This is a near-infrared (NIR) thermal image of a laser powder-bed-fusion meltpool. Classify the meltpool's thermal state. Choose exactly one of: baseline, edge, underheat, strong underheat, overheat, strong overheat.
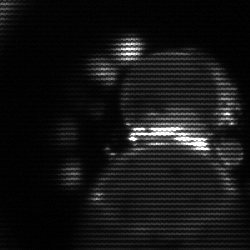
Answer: baseline